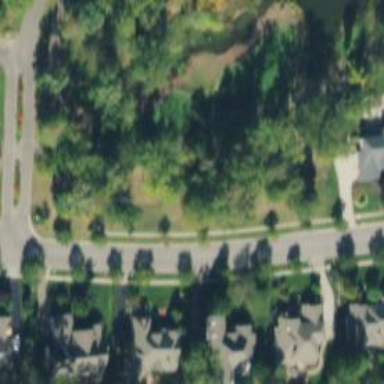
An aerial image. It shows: Golf cartpath that is also road path.